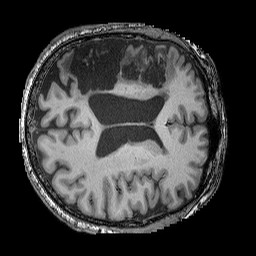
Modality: T1w
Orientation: axial
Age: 47
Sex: male
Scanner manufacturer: siemens
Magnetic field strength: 3 T
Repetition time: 2.25 s
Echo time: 0.00411 s